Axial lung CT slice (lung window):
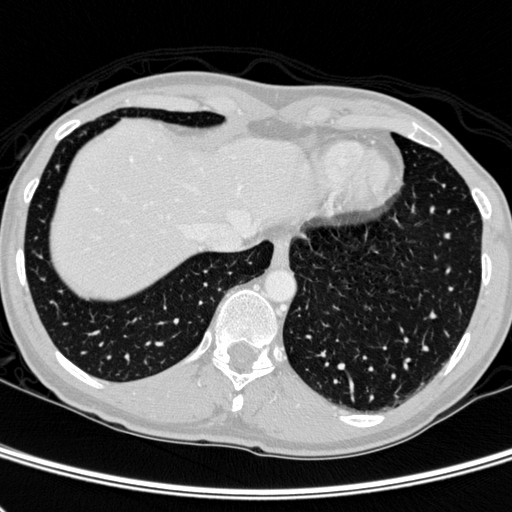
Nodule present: no